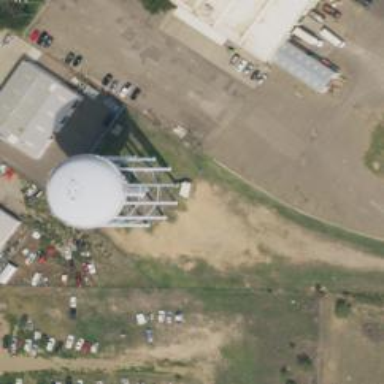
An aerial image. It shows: Water tower that is man-made.